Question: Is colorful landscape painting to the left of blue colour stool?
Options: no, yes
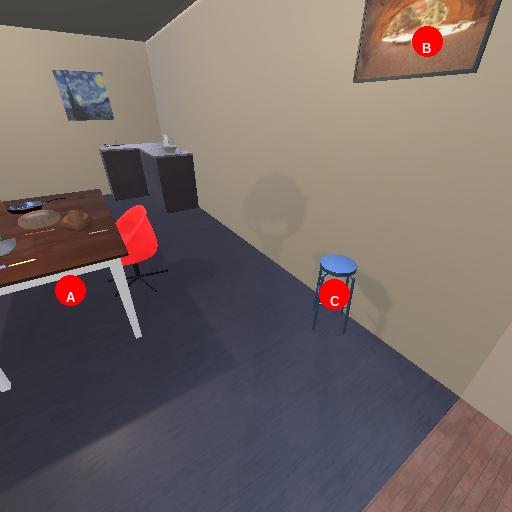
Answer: no